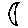
Label: moon